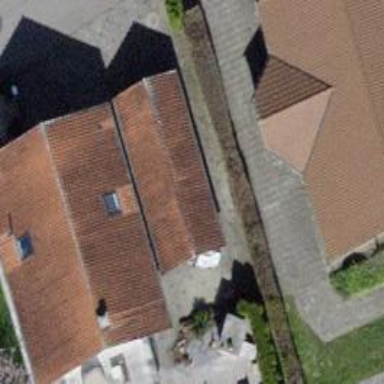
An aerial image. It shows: Detached building.